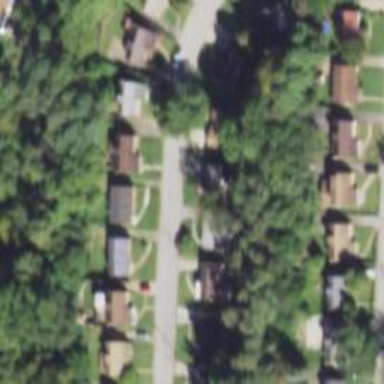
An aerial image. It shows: Driveway.